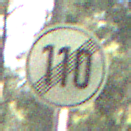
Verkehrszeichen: EndeGeschwindigkeit110
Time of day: MorningAfternoon
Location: Outdoor (Nature)
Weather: Clear
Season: NotSpecified
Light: Natural